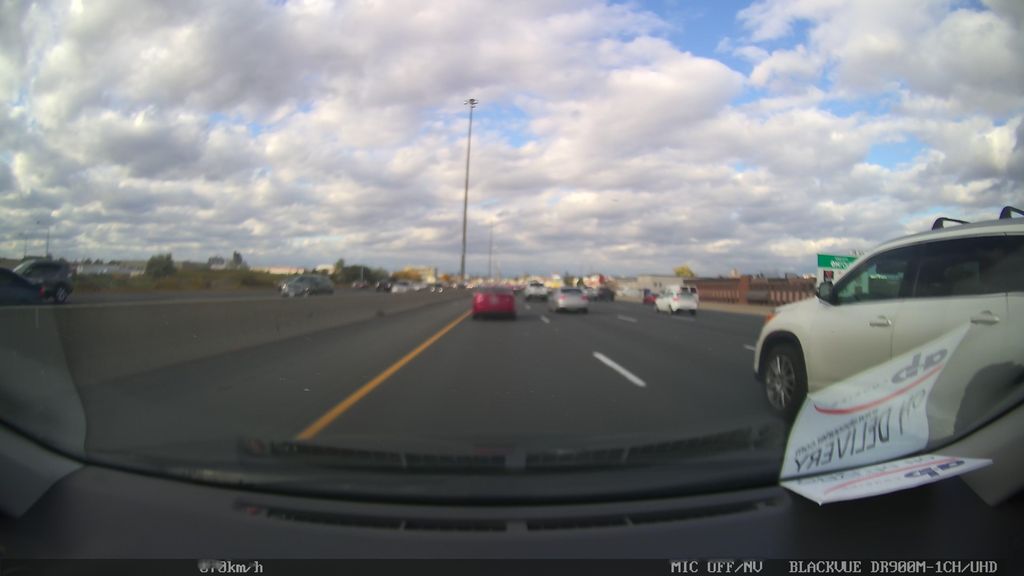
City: toronto